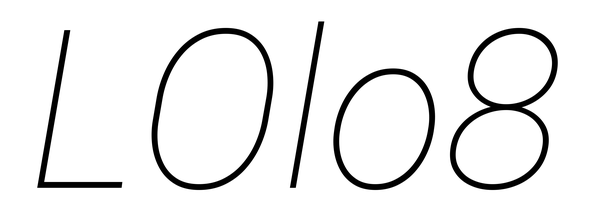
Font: Roboto-Italic_Thin_Italic